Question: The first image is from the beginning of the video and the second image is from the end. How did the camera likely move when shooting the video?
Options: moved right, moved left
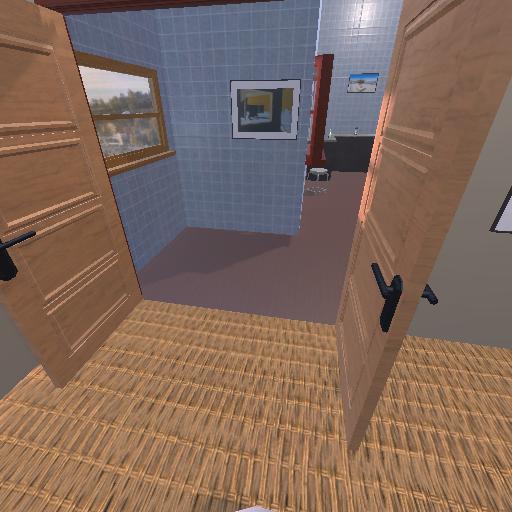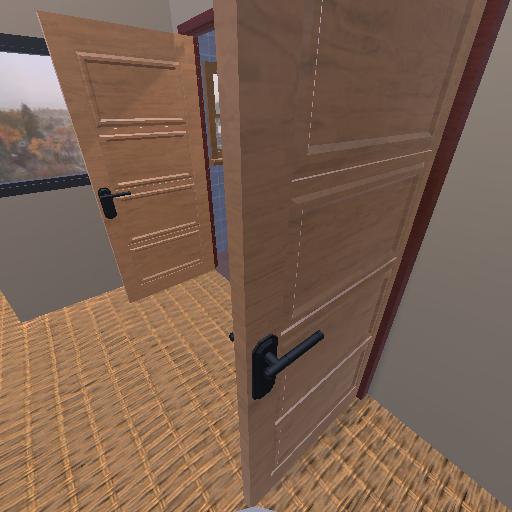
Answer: moved right